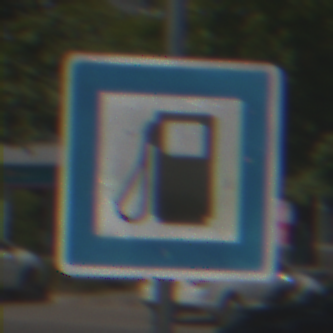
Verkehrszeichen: Tankstelle
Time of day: Midday
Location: Outdoor (Urban)
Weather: Clear
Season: NotSpecified
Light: Natural